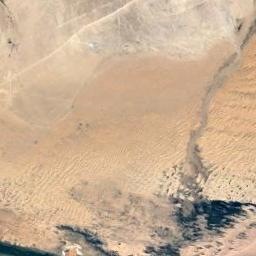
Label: desert